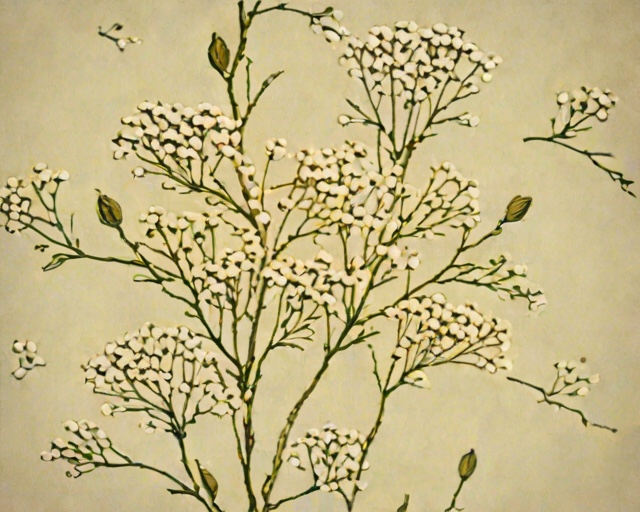
Category: New Baby